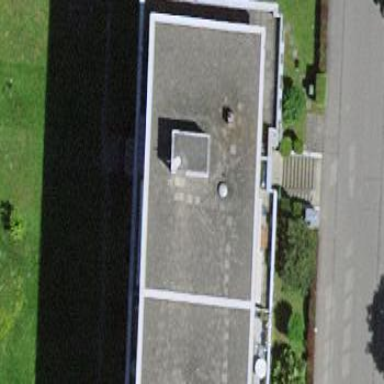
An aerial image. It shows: View of apartment building.